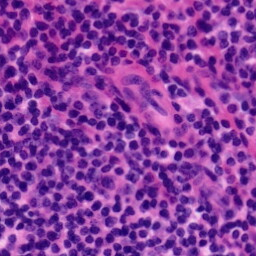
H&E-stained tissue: Tonsil